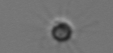
Label: Calciopappus